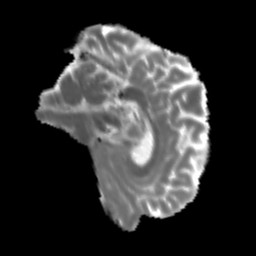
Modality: MD
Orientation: sagittal
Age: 35
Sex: male
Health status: healthy
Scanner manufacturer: siemens
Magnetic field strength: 3 T
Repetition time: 3.6 s
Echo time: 0.092 s